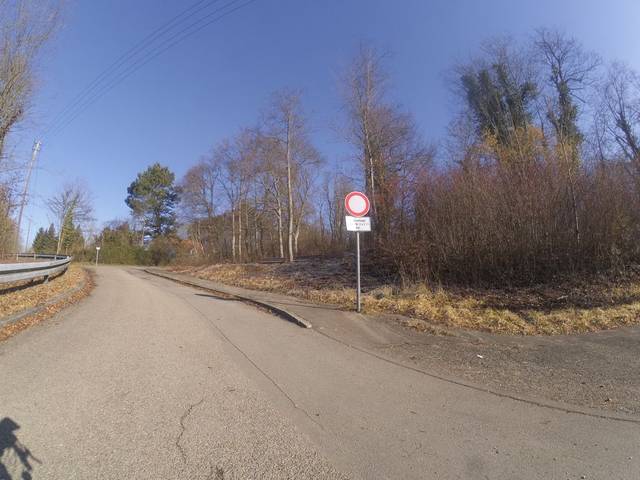
Region: Germany
Coordinates: 48.407, 9.978